Field crop: maize
Growth stage: 2
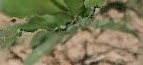
Species: maize